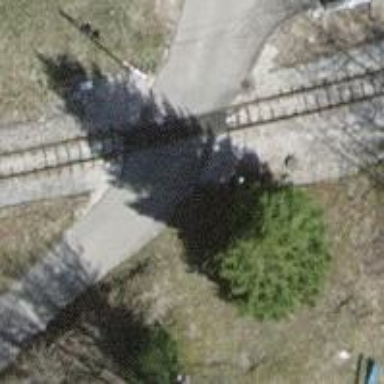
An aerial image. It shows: Railway level crossing.